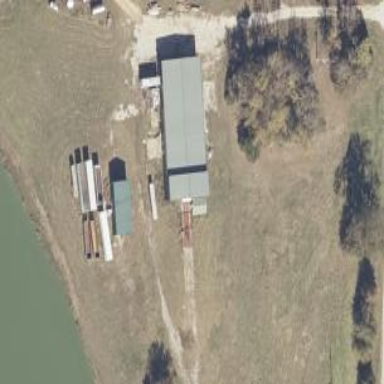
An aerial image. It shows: Farmyard area.